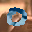
Label: 0